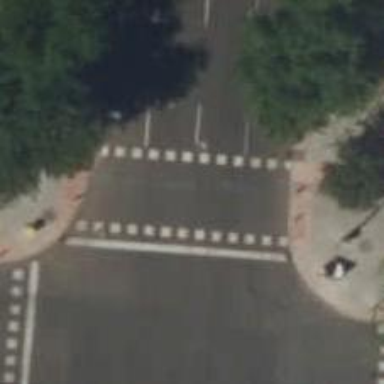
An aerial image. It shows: Road crossing with traffic signals.